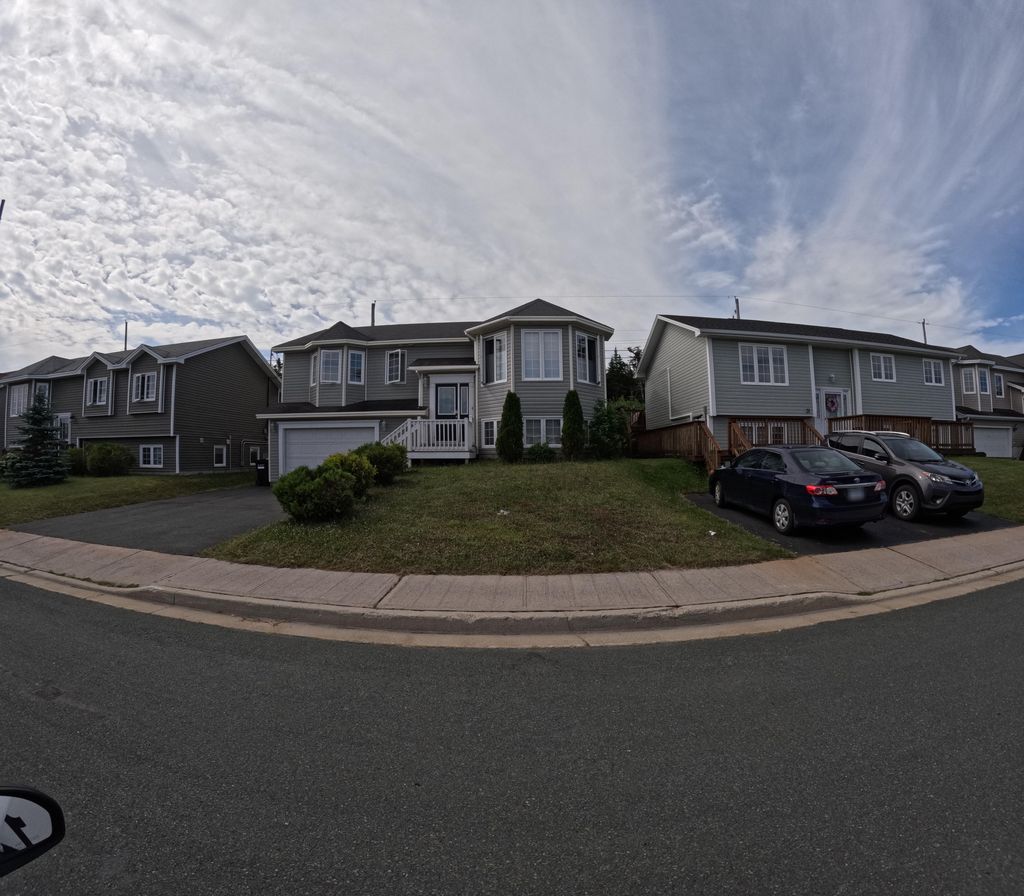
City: st_johns